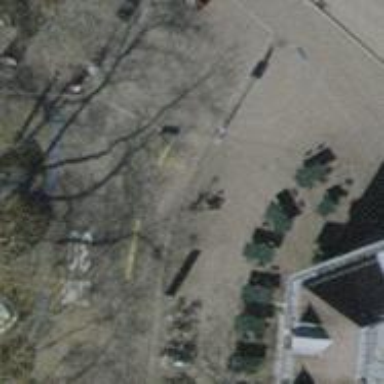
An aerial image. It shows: Bicycle rental service.